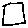
Label: square